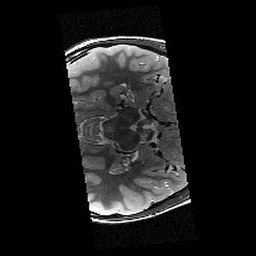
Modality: T2w
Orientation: axial
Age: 9
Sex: male
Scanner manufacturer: siemens
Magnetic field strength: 3 T
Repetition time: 9.23 s
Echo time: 0.067 s